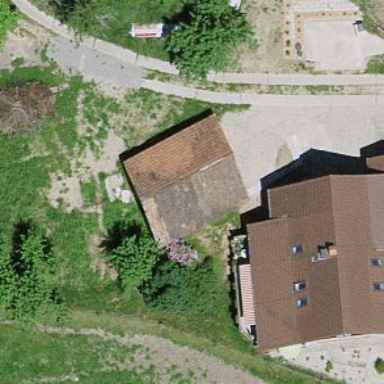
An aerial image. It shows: Rural barn.